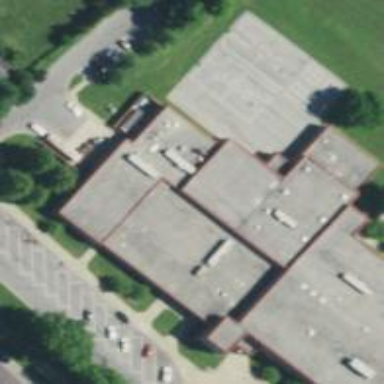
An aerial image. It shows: School building.